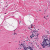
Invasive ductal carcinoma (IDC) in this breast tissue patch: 0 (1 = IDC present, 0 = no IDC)